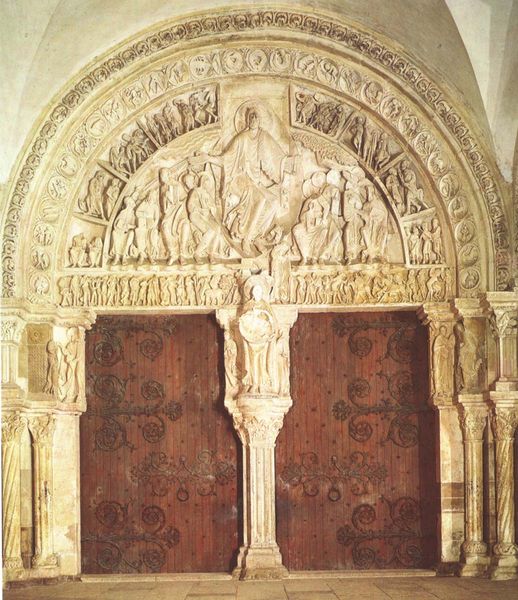
Titel: Portal mit Figurentympanon
Standort: Vézelay, St. Madeleine (EU - F - Burgund)
Schlagwörter: weiß, holz, pfeiler, säule, säulen, tür, gericht, stein, innenraum, kirche, innen, relief, bogen, türen, figuren, rundbogen, ornamente, metall, innenansicht, tor, foto, eisen, gewölbe, religion, fries, portal, tore, heiligenschein, christus, jesus, jüngstes gericht, heiliger, ausgang, beschlag, geschmiedet, beschläge, holztür, tympanon, richten, gewände, schmiede, mandorla, apostel, thronen, cristus, schmiedearbeit, stufenportal, lünete, gewändefiguren, mittelpfeiler, vezelay, tür tor, madelaine